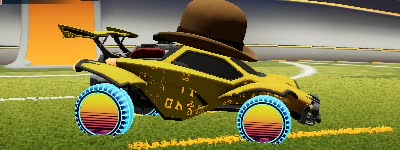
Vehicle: octane